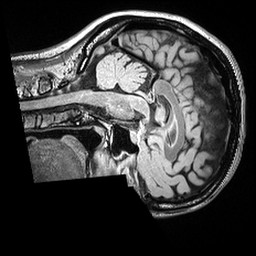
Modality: FLAIR
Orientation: sagittal
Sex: female